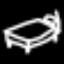
Label: bed